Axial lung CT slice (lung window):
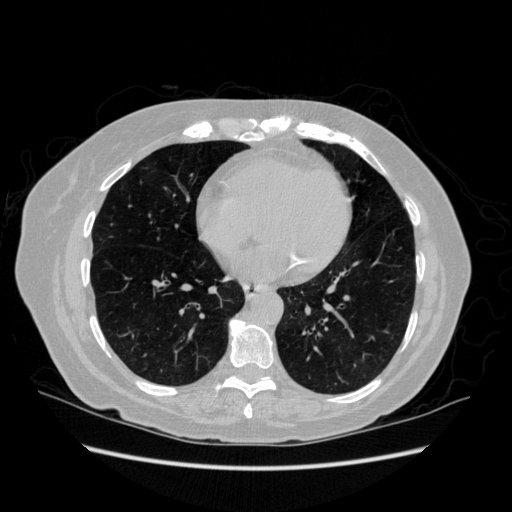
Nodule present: no